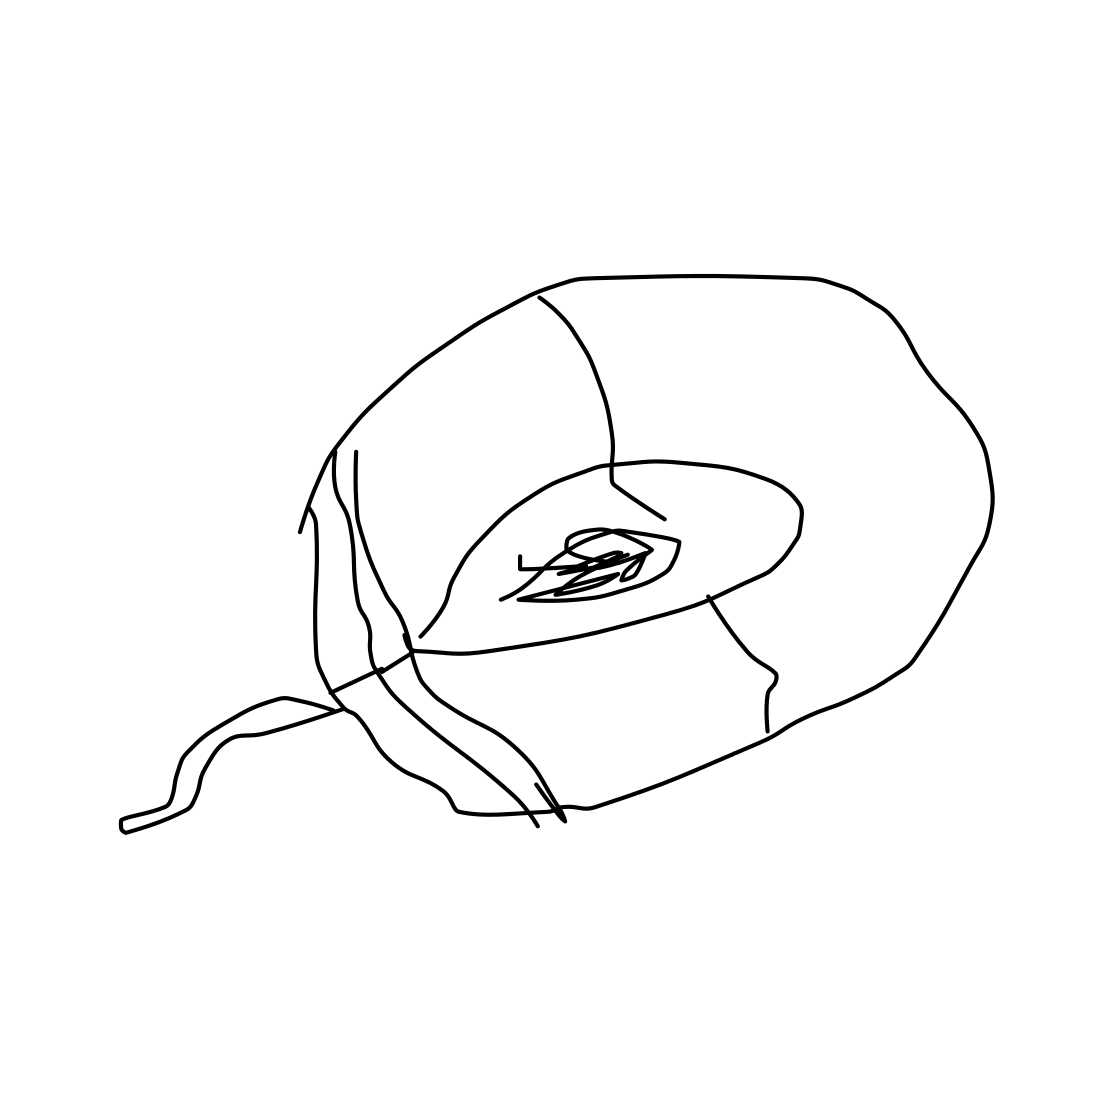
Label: computer-mouse